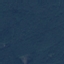
Land use / land cover class: Forest